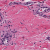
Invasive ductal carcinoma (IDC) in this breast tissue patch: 0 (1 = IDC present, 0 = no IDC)